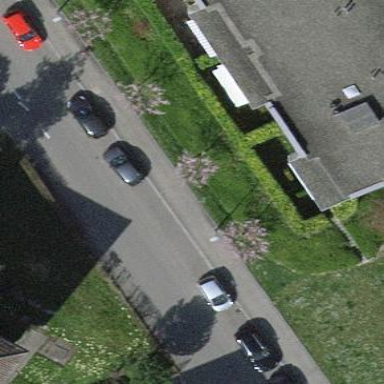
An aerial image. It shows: Parking available on the street side.